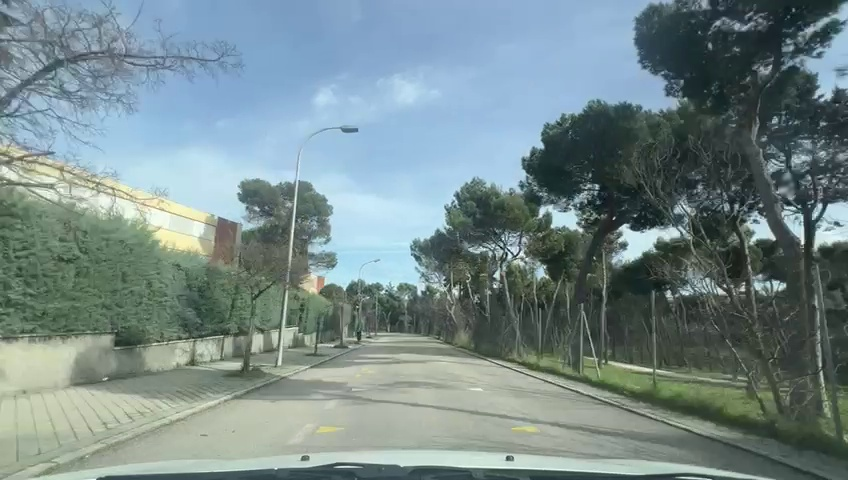
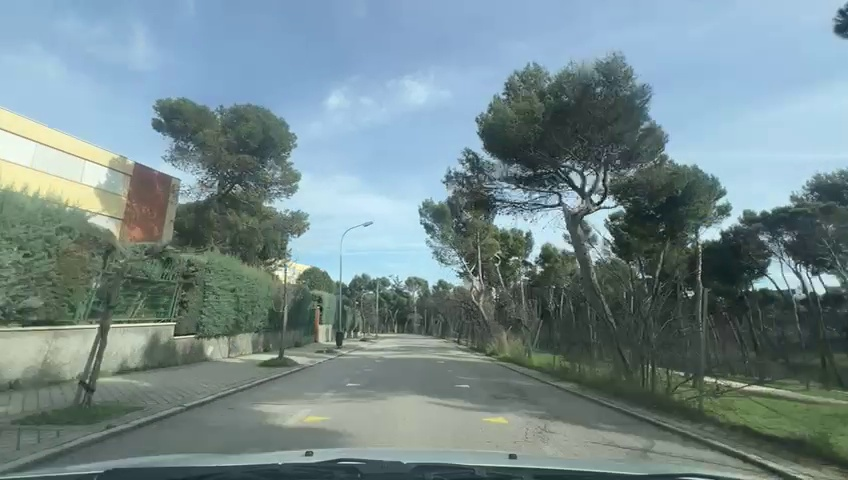
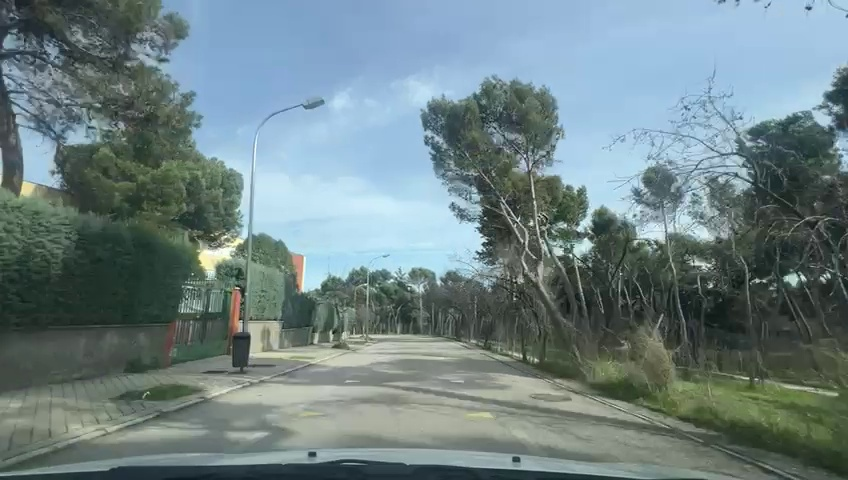
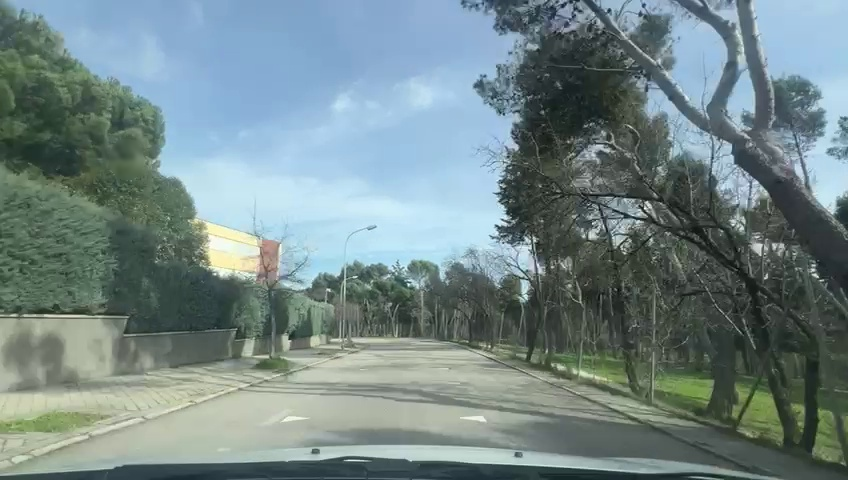
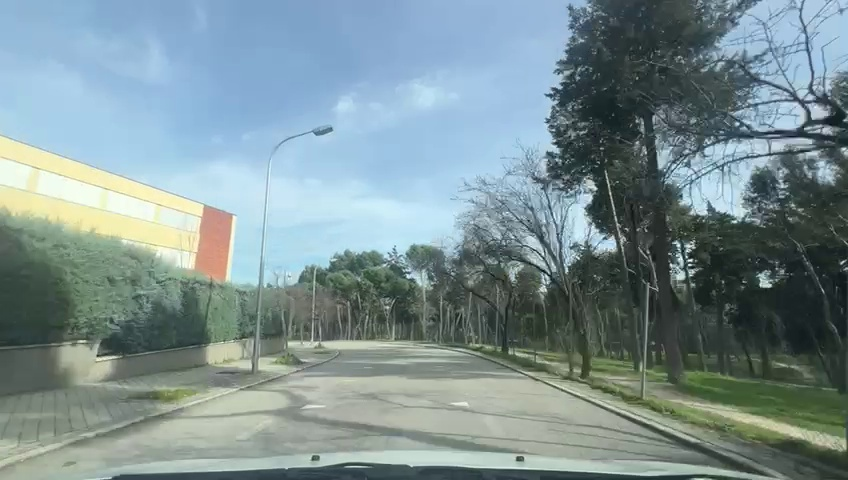
Situation: empty
Question: Has a vehicle merged into the ego lane directly ahead of the ego vehicle without any intermediate vehicle?
Answer: No
Reasoning: The road is empty

Situation: empty
Question: Is the ego vehicle currently inside a roundabout?
Answer: No
Reasoning: The ego vehicle is in a urban street with no sights of intersections or roundabouts

Situation: empty
Question: Is the ego vehicle currently within an intersection?
Answer: No
Reasoning: The ego lane is straight and there are no intersections

Situation: empty
Question: Is any vehicle partially overlapping the lane boundary markings of the ego lane?
Answer: No
Reasoning: There are no vehicles near